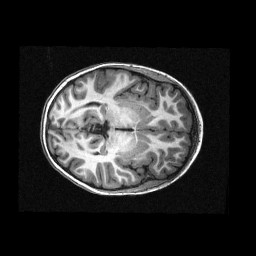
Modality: T1w
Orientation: axial
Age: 10
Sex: female
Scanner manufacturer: siemens
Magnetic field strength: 3 T
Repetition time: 2.3 s
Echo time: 0.00336 s